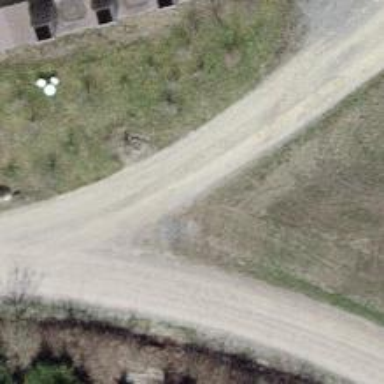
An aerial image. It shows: Well-maintained track road with grade 1 tracktype.